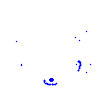
Particle: proton